Question: I have these directives in my :
'''
# BEGIN Compress text files
<ifModule mod_deflate.c>
<filesMatch "\.(css|js|x?html?|php)$">
SetOutputFilter DEFLATE
</filesMatch>
</ifModule>
# END Compress text files
# BEGIN Expire headers
<ifModule mod_expires.c>
ExpiresActive On
ExpiresDefault "access plus 1 seconds"
ExpiresByType image/x-icon "access plus 86400 seconds"
ExpiresByType image/jpeg "access plus 86400 seconds"
ExpiresByType image/png "access plus 86400 seconds"
ExpiresByType image/gif "access plus 86400 seconds"
ExpiresByType application/x-shockwave-flash "access plus 86400 seconds"
ExpiresByType text/css "access plus 86400 seconds"
ExpiresByType text/javascript "access plus 86400 seconds"
ExpiresByType application/javascript "access plus 86400 seconds"
ExpiresByType application/x-javascript "access plus 86400 seconds"
ExpiresByType text/html "access plus 600 seconds"
ExpiresByType application/xhtml+xml "access plus 600 seconds"
</ifModule>
# END Expire headers
# BEGIN Cache-Control Headers
<ifModule mod_headers.c>
<filesMatch "\.(ico|jpe?g|png|gif|swf)$">
Header set Cache-Control "max-age=86400, public"
</filesMatch>
<filesMatch "\.(css)$">
Header set Cache-Control "max-age=86400, public"
</filesMatch>
<filesMatch "\.(js)$">
Header set Cache-Control "max-age=86400, private"
</filesMatch>
<filesMatch "\.(x?html?|php)$">
Header set Cache-Control "max-age=600, private, must-revalidate"
</filesMatch>
</ifModule>
# END Cache-Control Headers
# BEGIN Turn ETags Off
<ifModule mod_headers.c>
Header unset ETag
</ifModule>
FileETag None
# END Turn ETags Off
# BEGIN Remove Last-Modified Header
<ifModule mod_headers.c>
Header unset Last-Modified
</ifModule>
# END Remove Last-Modified Header
'''
(taken from <URL>
I'm using Chrome to test and I've noticed that the CSS files that should be cached, really are not cached:

The request header for one random CSS file is:
'''
Accept:text/css,*/*;q=0.1
Accept-Charset:ISO-8859-1,utf-8;q=0.7,*;q=0.3
Accept-Encoding:gzip,deflate,sdch
Accept-Language:es-ES,es;q=0.8
Cache-Control:max-age=0
Connection:keep-alive
Cookie:sua_language=en; keep=0; user=0; PHPSESSID=hn5gt5nb1j4sfq1j6m40un3it6; language=es
Host:podo.com
If-Modified-Since:Tue, 01 Nov 2011 17:20:59 GMT
Referer:http://podo.com/sheet?id=48
User-Agent:Mozilla/5.0 (X11; Linux i686) AppleWebKit/534.30 (KHTML, like Gecko) Chrome/12.0.742.53 Safari/534.30
'''
and the response is:
'''
Cache-Control:max-age=86400, public
Connection:Keep-Alive
Date:Tue, 28 Feb 2012 17:50:04 GMT
Expires:Wed, 29 Feb 2012 17:50:04 GMT
Keep-Alive:timeout=5, max=99
Server:Apache/2.2.15 (Unix) DAV/2 PHP/5.2.10
Vary:Accept-Encoding
'''
I also have the following piece of code that is executed before any JS file:
'''
// Set document header
header('Content-Type: text/javascript; charset=UTF-8');
$expires = ONE_DAY;
header("Pragma: public");
header("Cache-Control: maxage=".$expires);
header('Expires: ' . gmdate('D, d M Y H:i:s', time()+$expires) . ' GMT');
'''
and I have noticed that if I comment these lines and reload the page (not by pressing F5, using navigation buttons), some (not all) Javascript files has the same behaviour than the CSS files (are forced to reload).
What's happening? Why the CSS files are never cached? And why the JS files are sometimes cached, sometimes not?
: I've discovered that if I comment the line <ifModule mod_expires.c> and it corresponding closing tag, everything works as expected, it is, CSS files are not requested (as happens with JS files). The question now is: why?
: Response header when a CSS files is received first time (200 response):
'''
Accept-Ranges:bytes
Cache-Control:max-age=86400, public
Connection:Keep-Alive
Content-Encoding:gzip
Content-Length:1633
Content-Type:text/css
Date:Thu, 01 Mar 2012 16:01:53 GMT
Expires:Fri, 02 Mar 2012 16:01:53 GMT
Keep-Alive:timeout=5, max=99
Server:Apache/2.2.15 (Unix) DAV/2 PHP/5.2.10
Vary:Accept-Encoding
'''
Request header is identical.
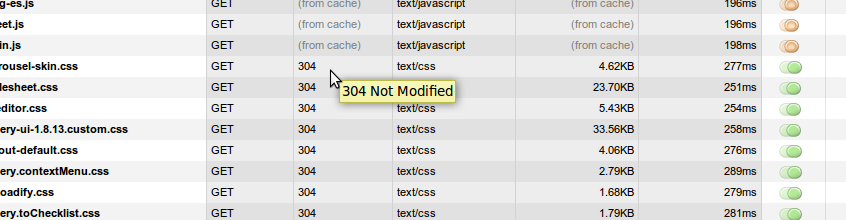
Answer: In fact they cached. The important thing to note here is this line of the request:
'''
If-Modified-Since: Tue, 01 Nov 2011 17:20:59 GMT
'''
Chrome is asking for the server to send a new copy of the file it has been modified since 'Tue, 01 Nov 2011 17:20:59 GMT'.
The expected response here would be one of two things: If the file has been modified, the server should return the new version in the body of the response with a '200 OK' response code. If the file has not been modified, the server should give a '304 Not Modified' response and the body of the response will be empty - if you look at the response code showed in the console, you will see that this is what is happening.
For more information, see <URL> of RFC2616.
: what is interesting, I have not previously observed and I cannot readily explain is why 'private' resources are used with rechecking the server, and 'public' resources are not. At least, this is what I assume is happening based on the fact that your JS files are used straight from the cache and your CSS files are not.